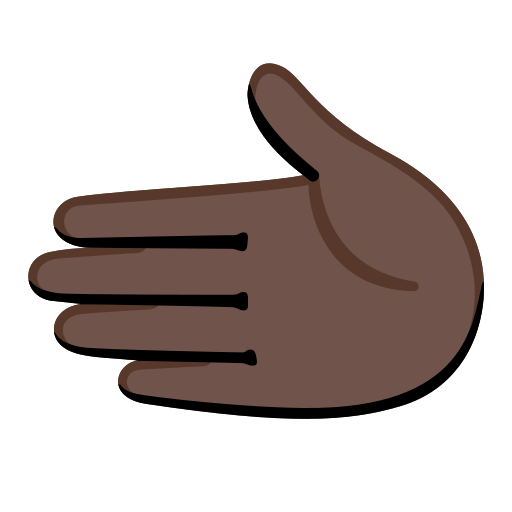
Emoji: 🫲🏿